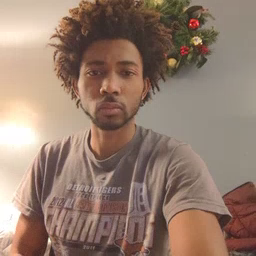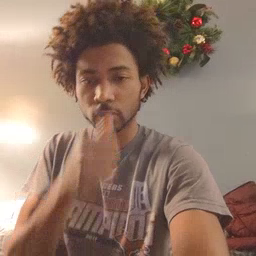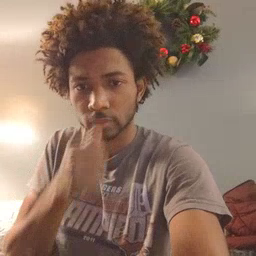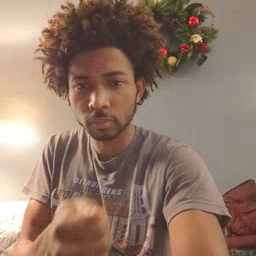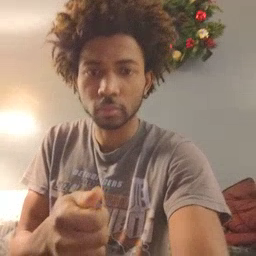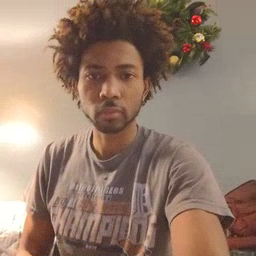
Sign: hide